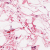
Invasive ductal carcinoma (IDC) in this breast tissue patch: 0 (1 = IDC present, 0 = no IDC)